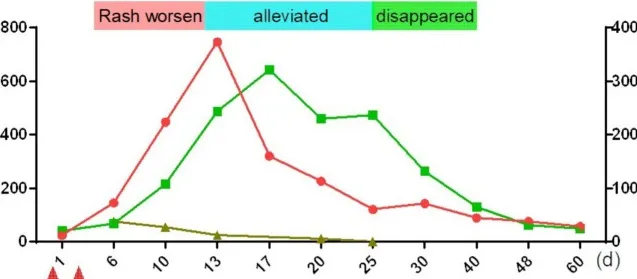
Overall brief disease flowchart. TBIL, total bilirubin; ALT, alanine aminotransferase; DASI, severity index.
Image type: pathology (immunostaining)